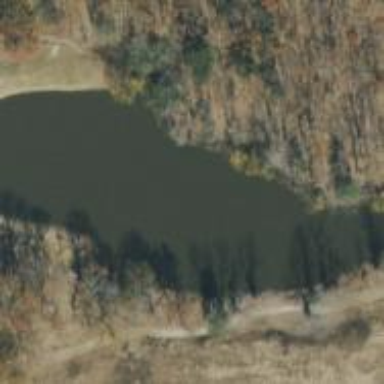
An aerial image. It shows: Serene pond surrounded by nature.